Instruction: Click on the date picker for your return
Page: home
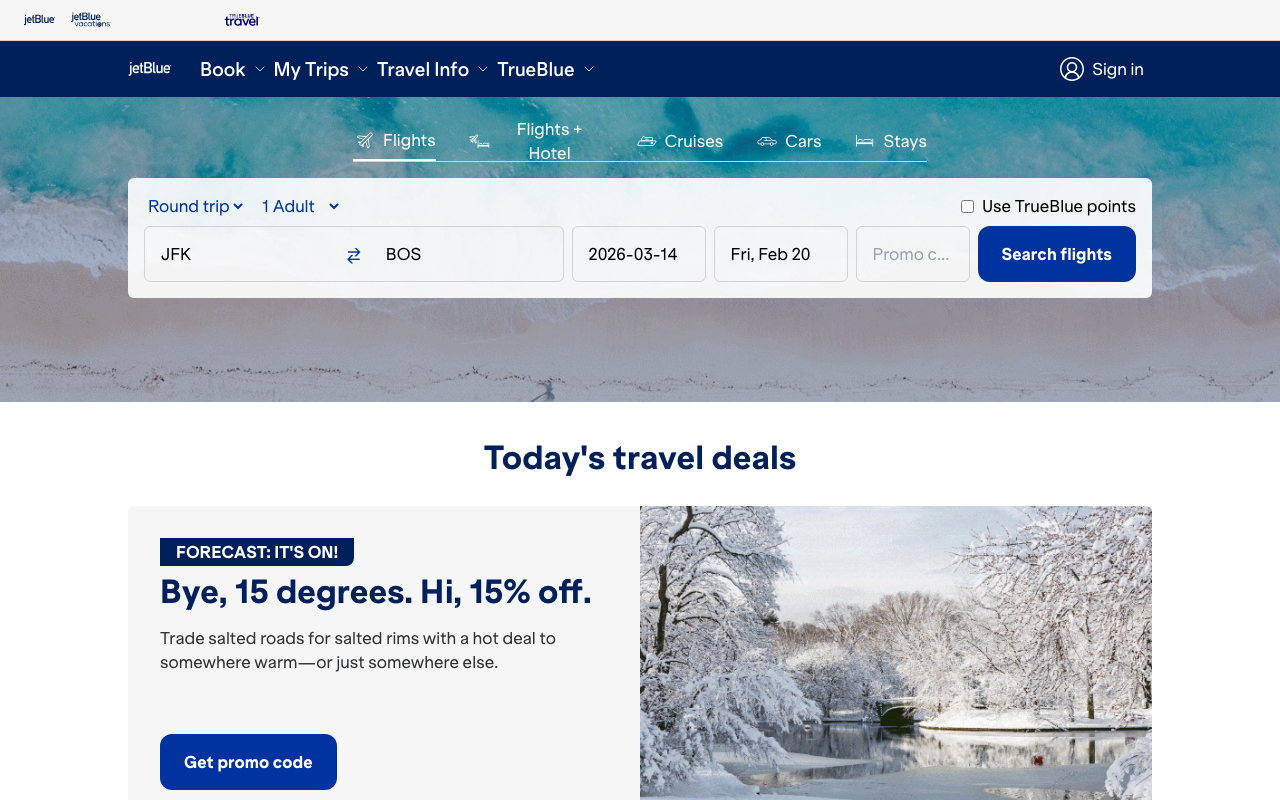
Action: click